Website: crate-barrel
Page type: account-selection
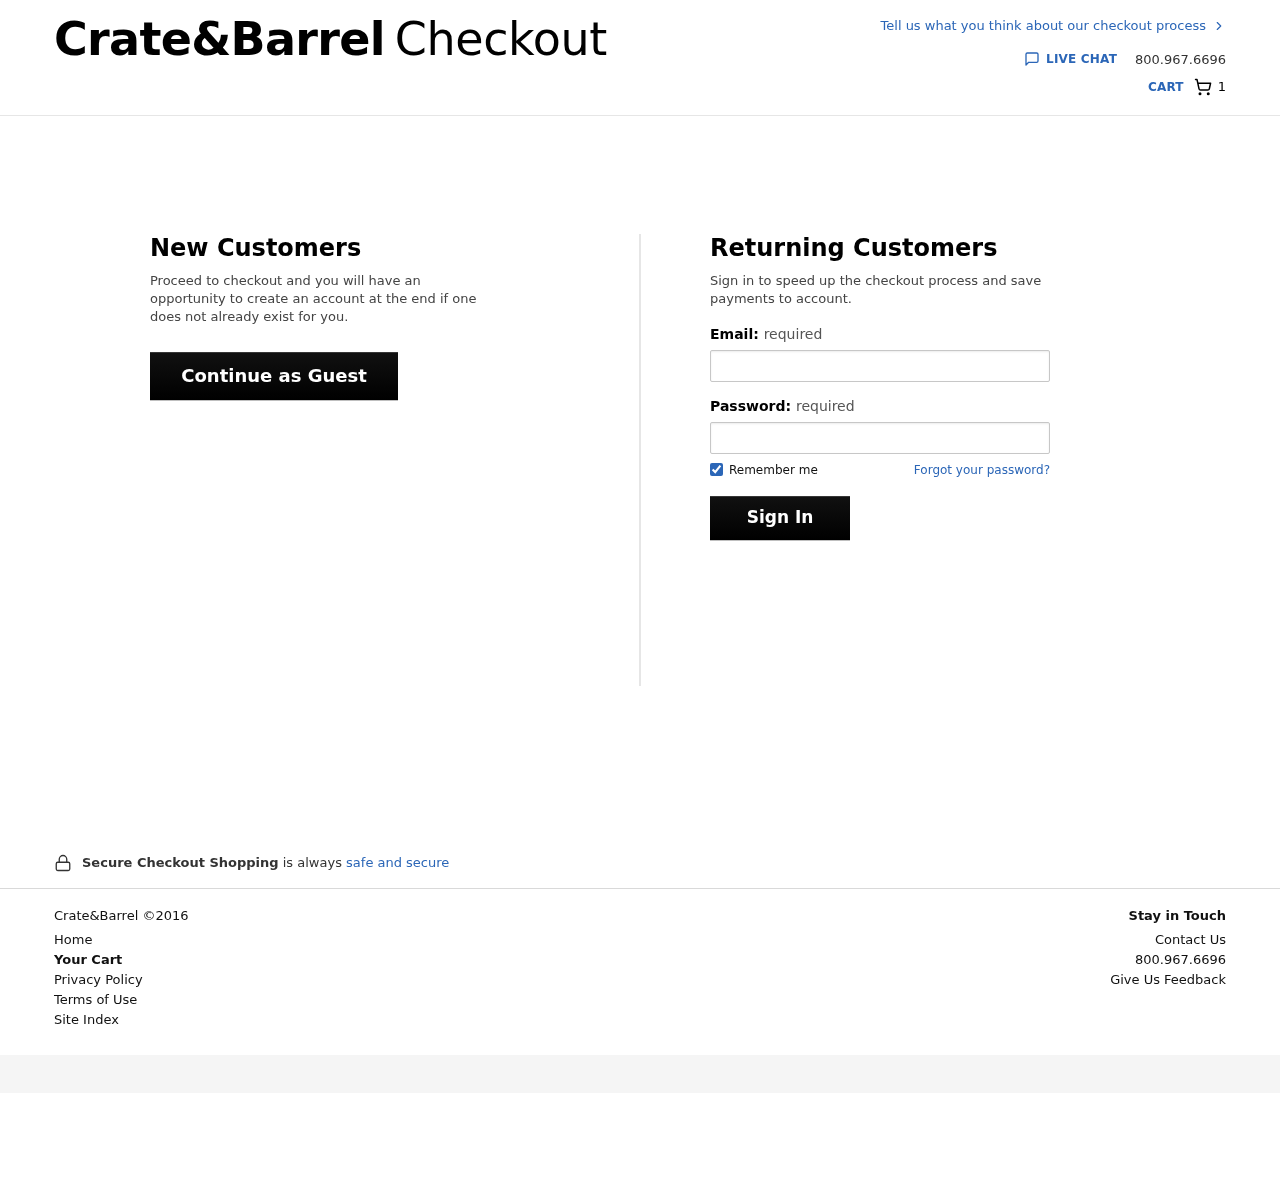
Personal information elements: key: PII_EMAIL
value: brad_paul@gmail.com
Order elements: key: ORDER_NUM_ITEMS
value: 1